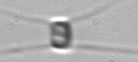
Label: Chaetoceros_similis